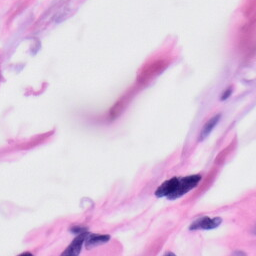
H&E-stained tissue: Skin